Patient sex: M
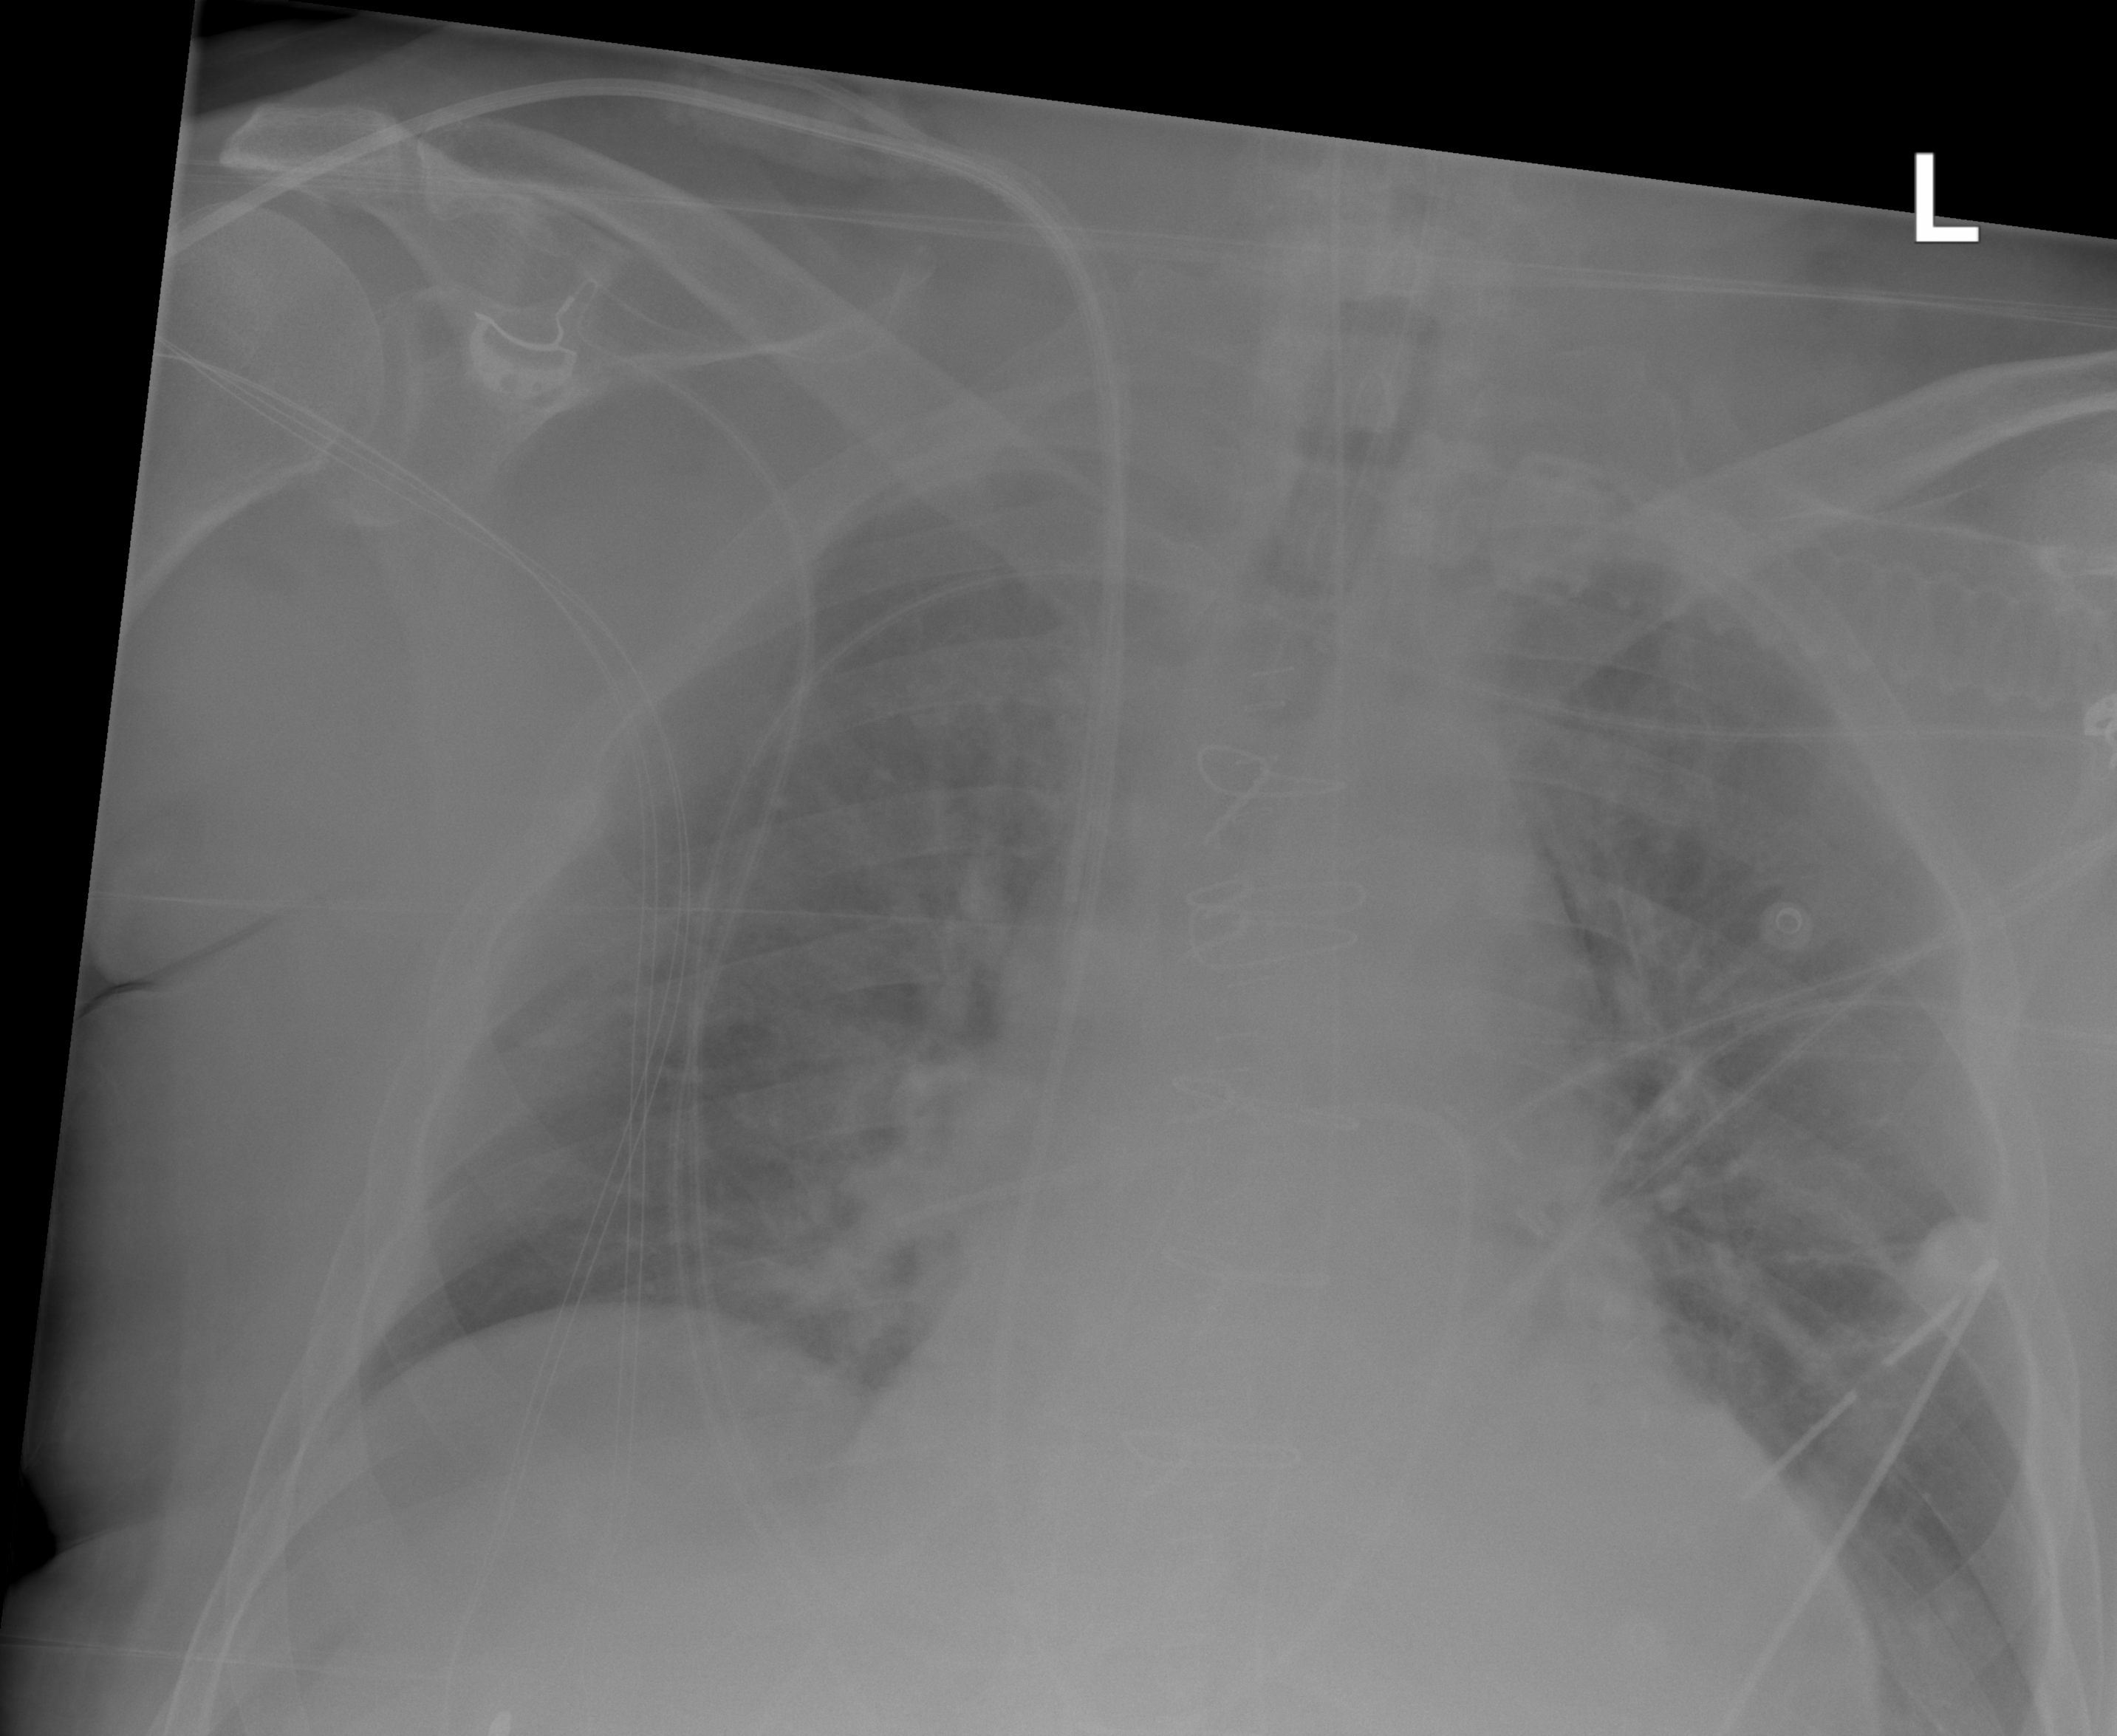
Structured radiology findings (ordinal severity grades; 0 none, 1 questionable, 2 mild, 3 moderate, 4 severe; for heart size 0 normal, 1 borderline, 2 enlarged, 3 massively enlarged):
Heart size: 2
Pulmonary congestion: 2
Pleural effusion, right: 0
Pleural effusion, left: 0
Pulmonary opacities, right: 0
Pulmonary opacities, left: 0
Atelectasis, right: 0
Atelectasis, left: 1